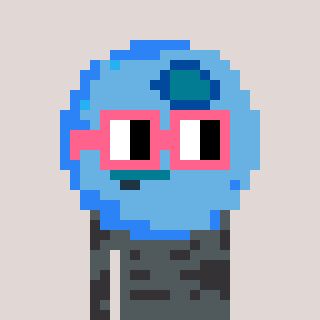
a pixel art character with square pink glasses, a blueberry-shaped head and a grayscale-colored body on a warm background